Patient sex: F
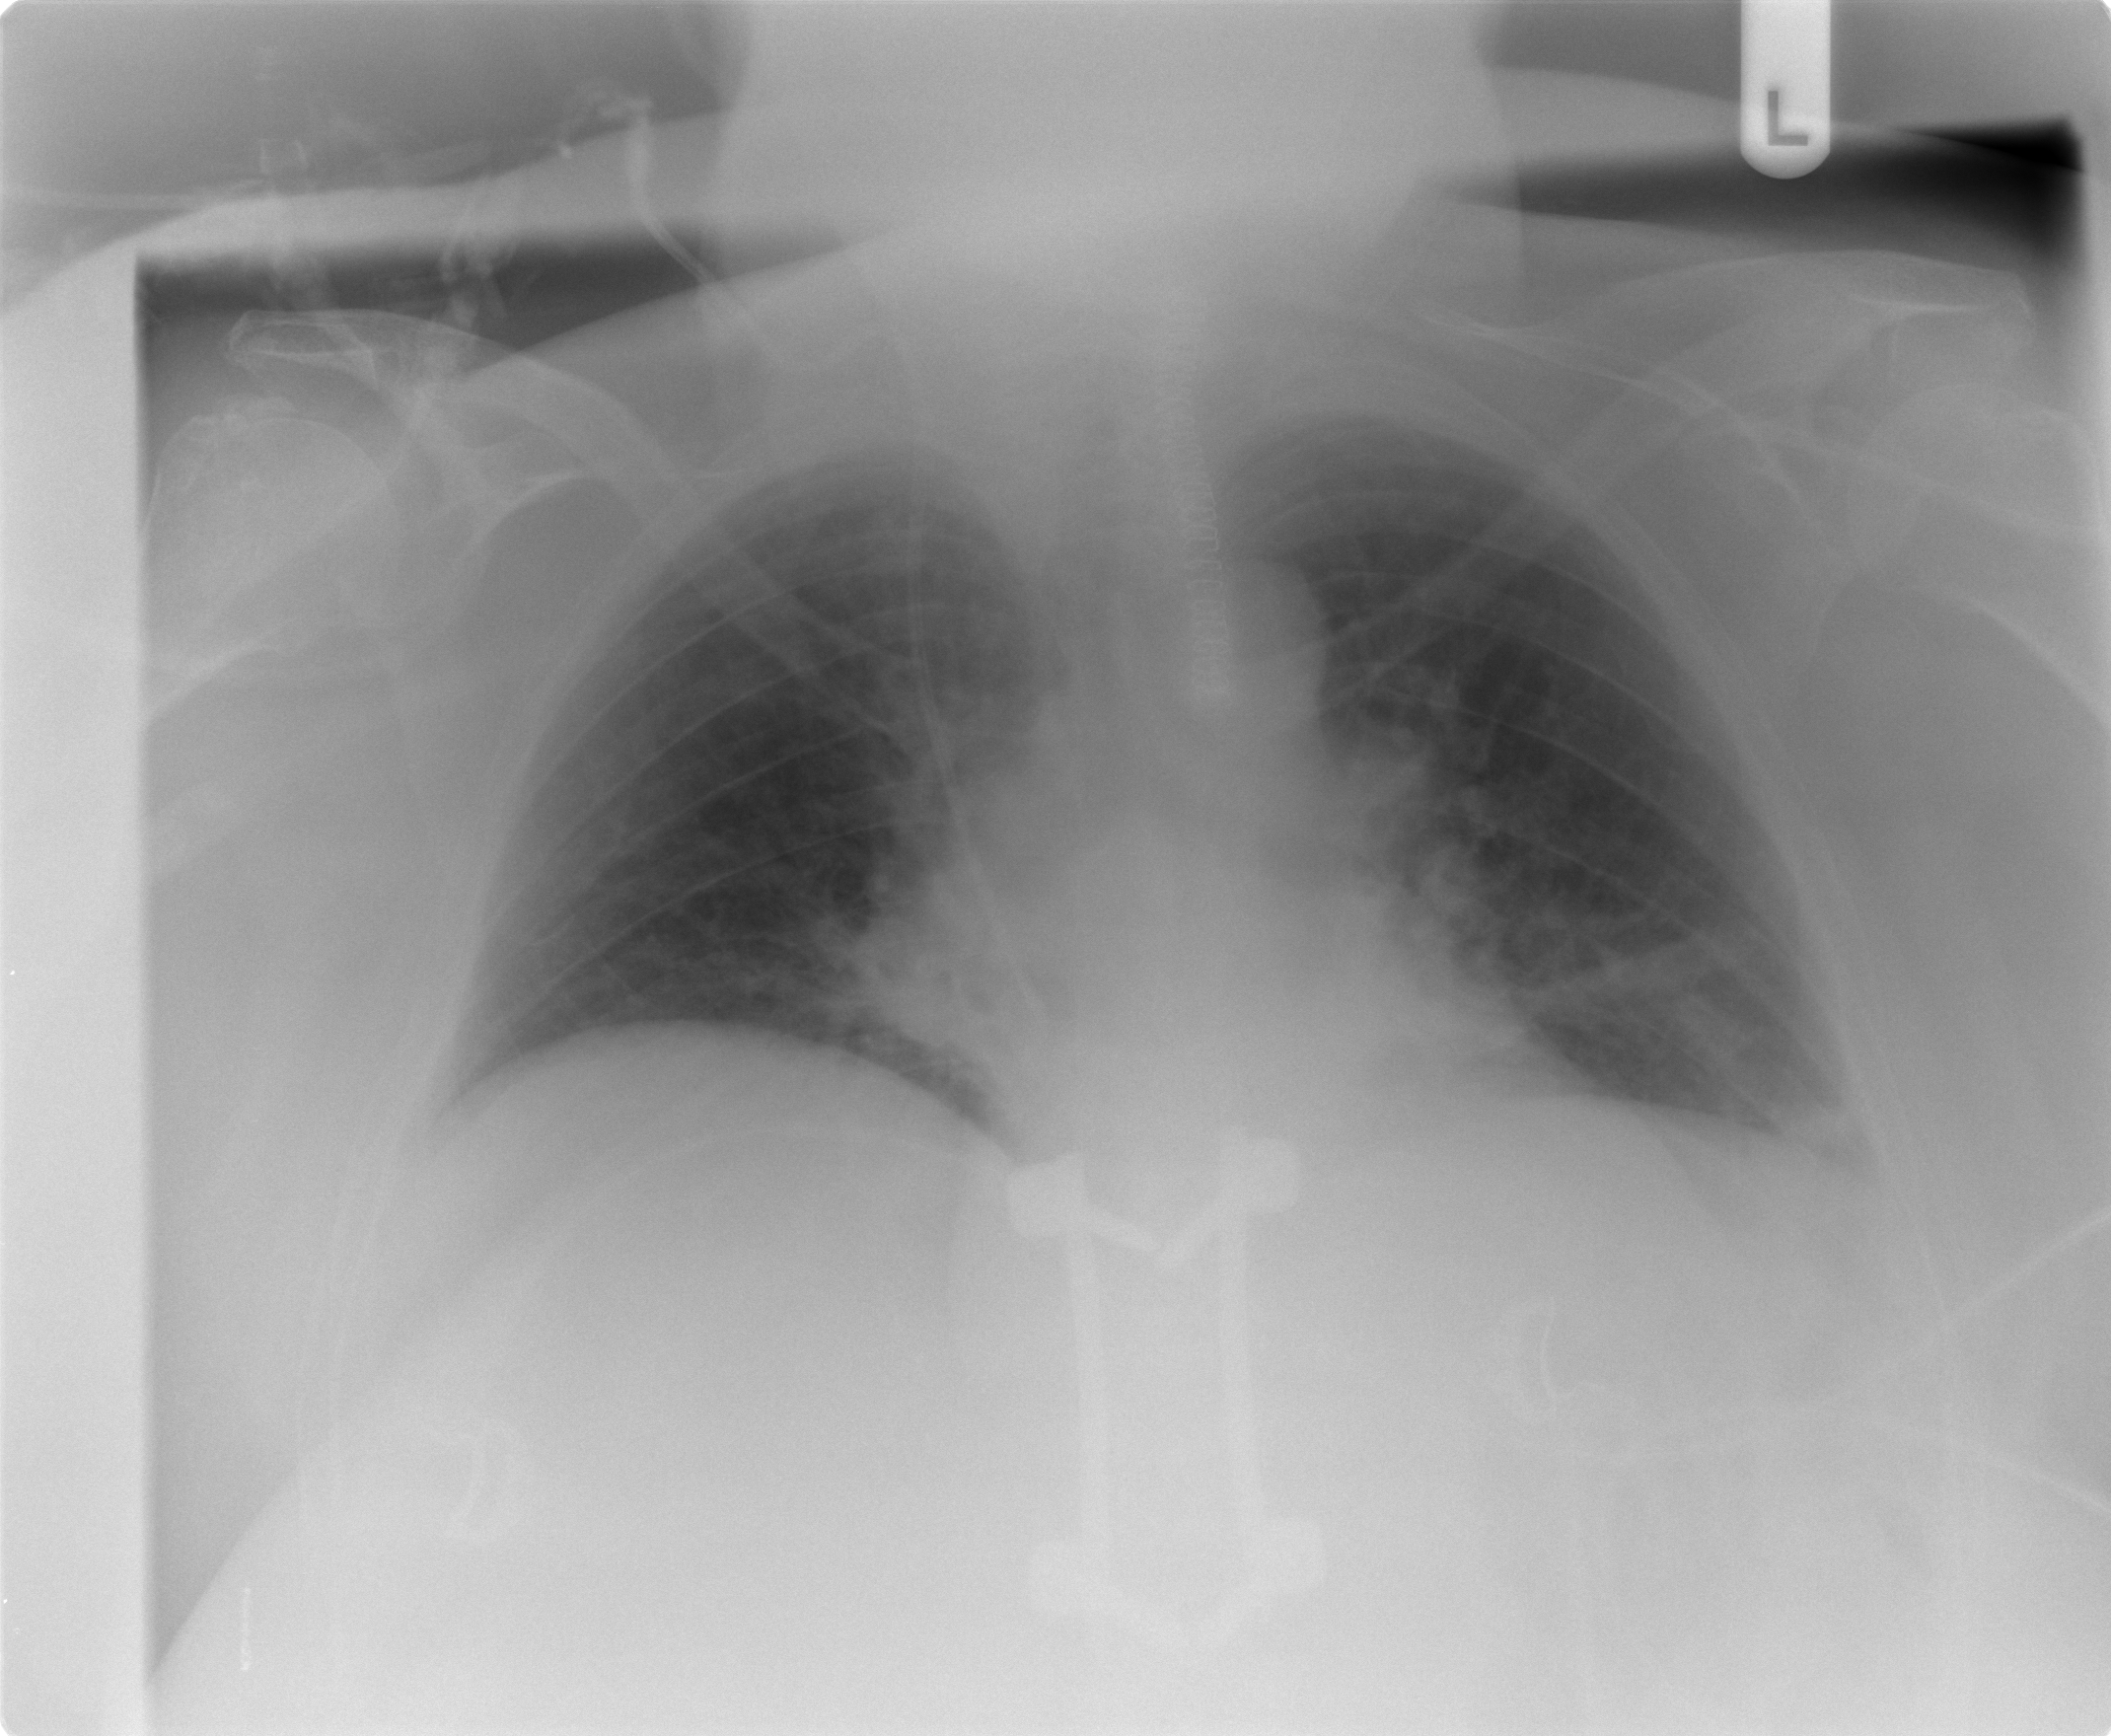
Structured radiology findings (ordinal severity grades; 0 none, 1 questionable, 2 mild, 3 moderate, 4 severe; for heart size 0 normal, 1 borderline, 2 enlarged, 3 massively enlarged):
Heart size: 0
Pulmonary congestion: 0
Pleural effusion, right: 0
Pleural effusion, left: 0
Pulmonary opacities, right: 0
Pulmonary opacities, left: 0
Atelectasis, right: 1
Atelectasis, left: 1